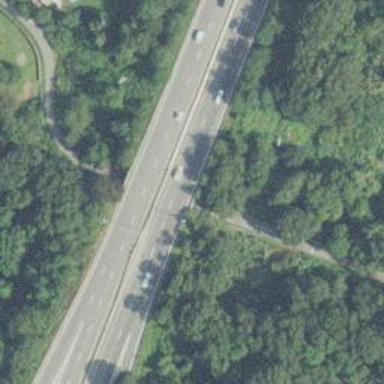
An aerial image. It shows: Motorway junction.